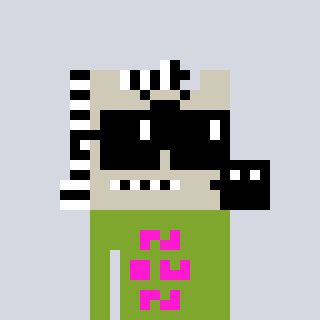
a pixel art character with square black sunglasses, a zebra-shaped head and a slimegreen-colored body on a cool background